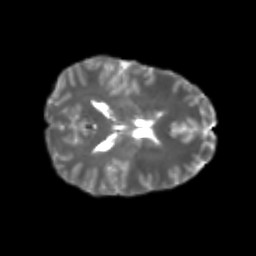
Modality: T2w
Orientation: axial
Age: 25
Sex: female
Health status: healthy
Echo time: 0.074 s